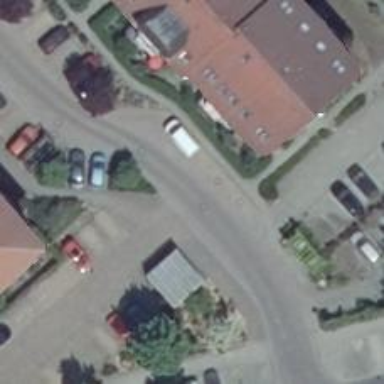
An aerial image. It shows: Residential road with parallel parking on the left side.